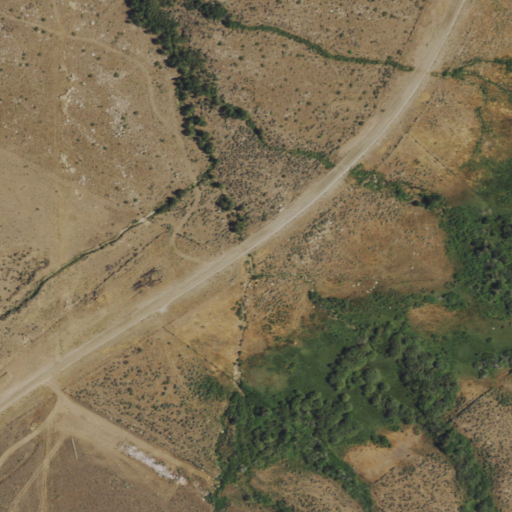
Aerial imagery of valley in Nevada named Dawley Canyon containing shrub, grassland, pasture, open development, woody wetlands, and low intensity development